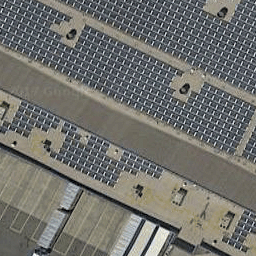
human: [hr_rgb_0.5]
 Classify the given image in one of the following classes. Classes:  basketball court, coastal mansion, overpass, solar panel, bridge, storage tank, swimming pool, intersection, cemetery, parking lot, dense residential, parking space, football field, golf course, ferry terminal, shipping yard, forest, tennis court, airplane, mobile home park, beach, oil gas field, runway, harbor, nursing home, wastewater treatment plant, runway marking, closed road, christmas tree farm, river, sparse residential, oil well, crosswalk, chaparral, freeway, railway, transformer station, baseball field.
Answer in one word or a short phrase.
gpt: solar panel